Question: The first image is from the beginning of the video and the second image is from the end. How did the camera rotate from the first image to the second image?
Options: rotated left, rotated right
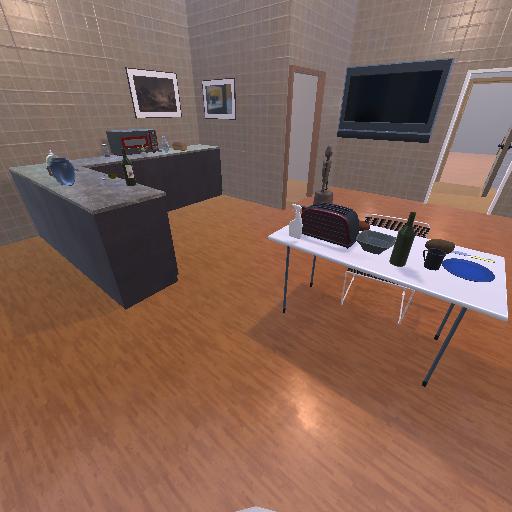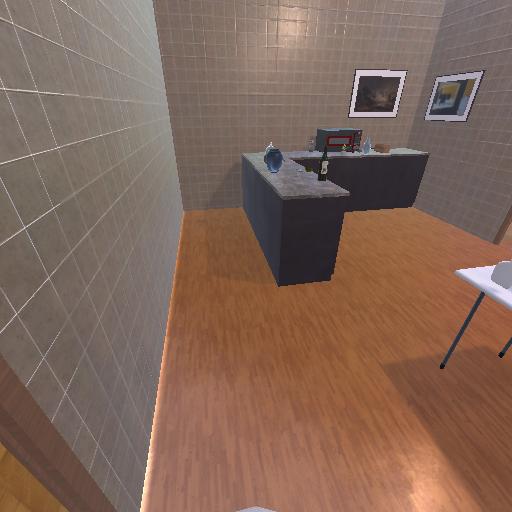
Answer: rotated left